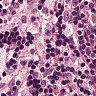
Metastatic tissue present: no